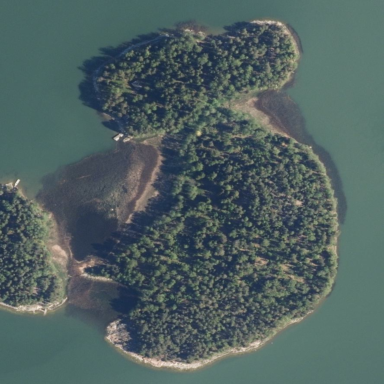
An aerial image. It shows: Island with forest and coastline.